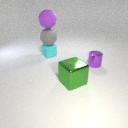
large purple rubber sphere above large gray rubber sphere